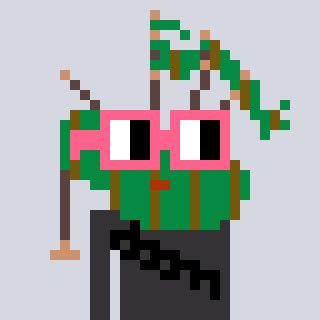
a pixel art character with square pink glasses, a bagpipe-shaped head and a grayscale-colored body on a cool background